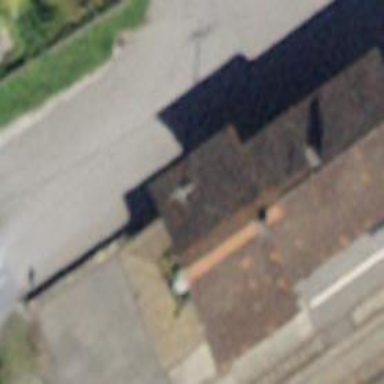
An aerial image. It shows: Train station building.